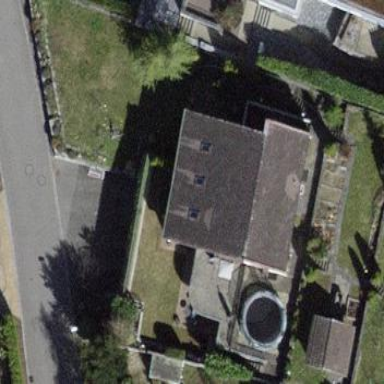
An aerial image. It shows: Building with tiled roof.